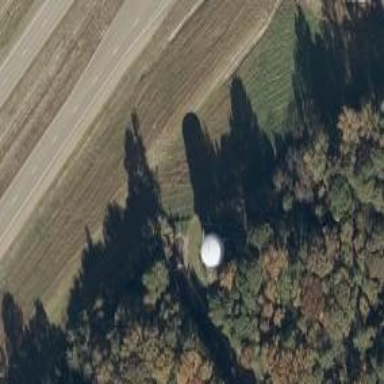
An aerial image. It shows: Water tower that is man-made.